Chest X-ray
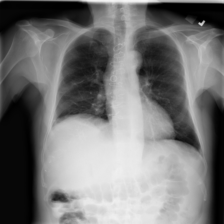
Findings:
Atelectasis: negative
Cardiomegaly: negative
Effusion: negative
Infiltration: negative
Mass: negative
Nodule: negative
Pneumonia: negative
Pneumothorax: negative
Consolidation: negative
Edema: negative
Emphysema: negative
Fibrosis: negative
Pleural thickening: negative
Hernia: negative